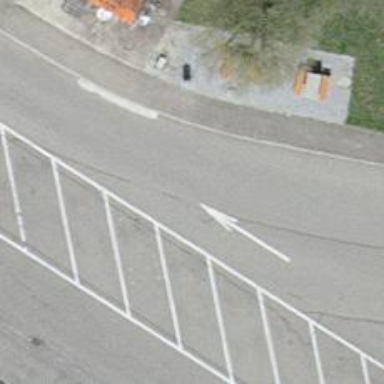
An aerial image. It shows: Rest area on the road.